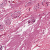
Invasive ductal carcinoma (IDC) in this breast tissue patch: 0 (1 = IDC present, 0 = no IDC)